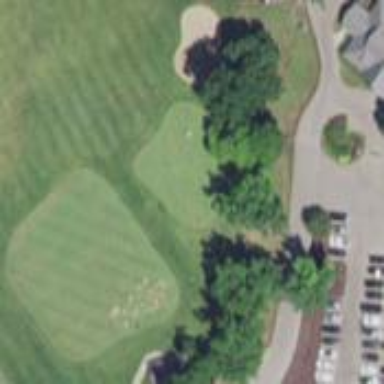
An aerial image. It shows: Golf tee on grassy land.